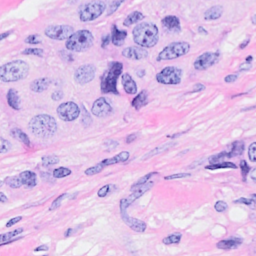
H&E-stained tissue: Breast